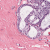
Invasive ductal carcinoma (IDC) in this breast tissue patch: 0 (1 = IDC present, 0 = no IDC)